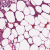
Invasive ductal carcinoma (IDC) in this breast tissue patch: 0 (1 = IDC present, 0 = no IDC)